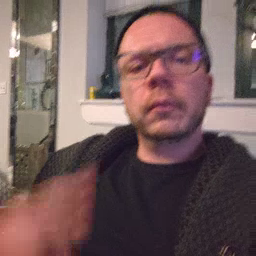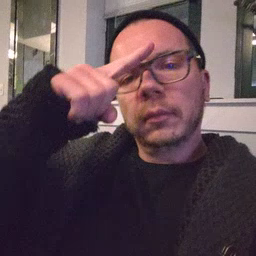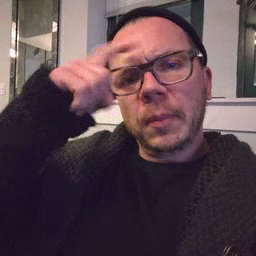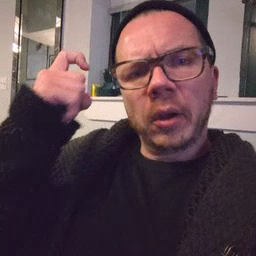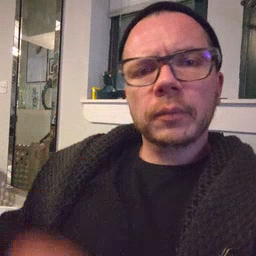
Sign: because